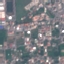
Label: Residential